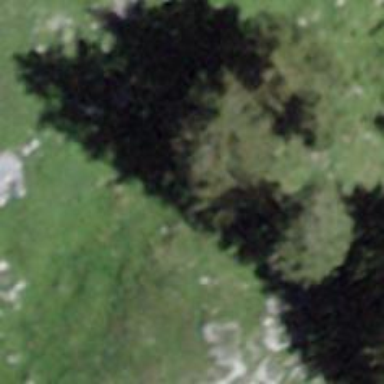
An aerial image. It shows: Beautiful tree in nature.